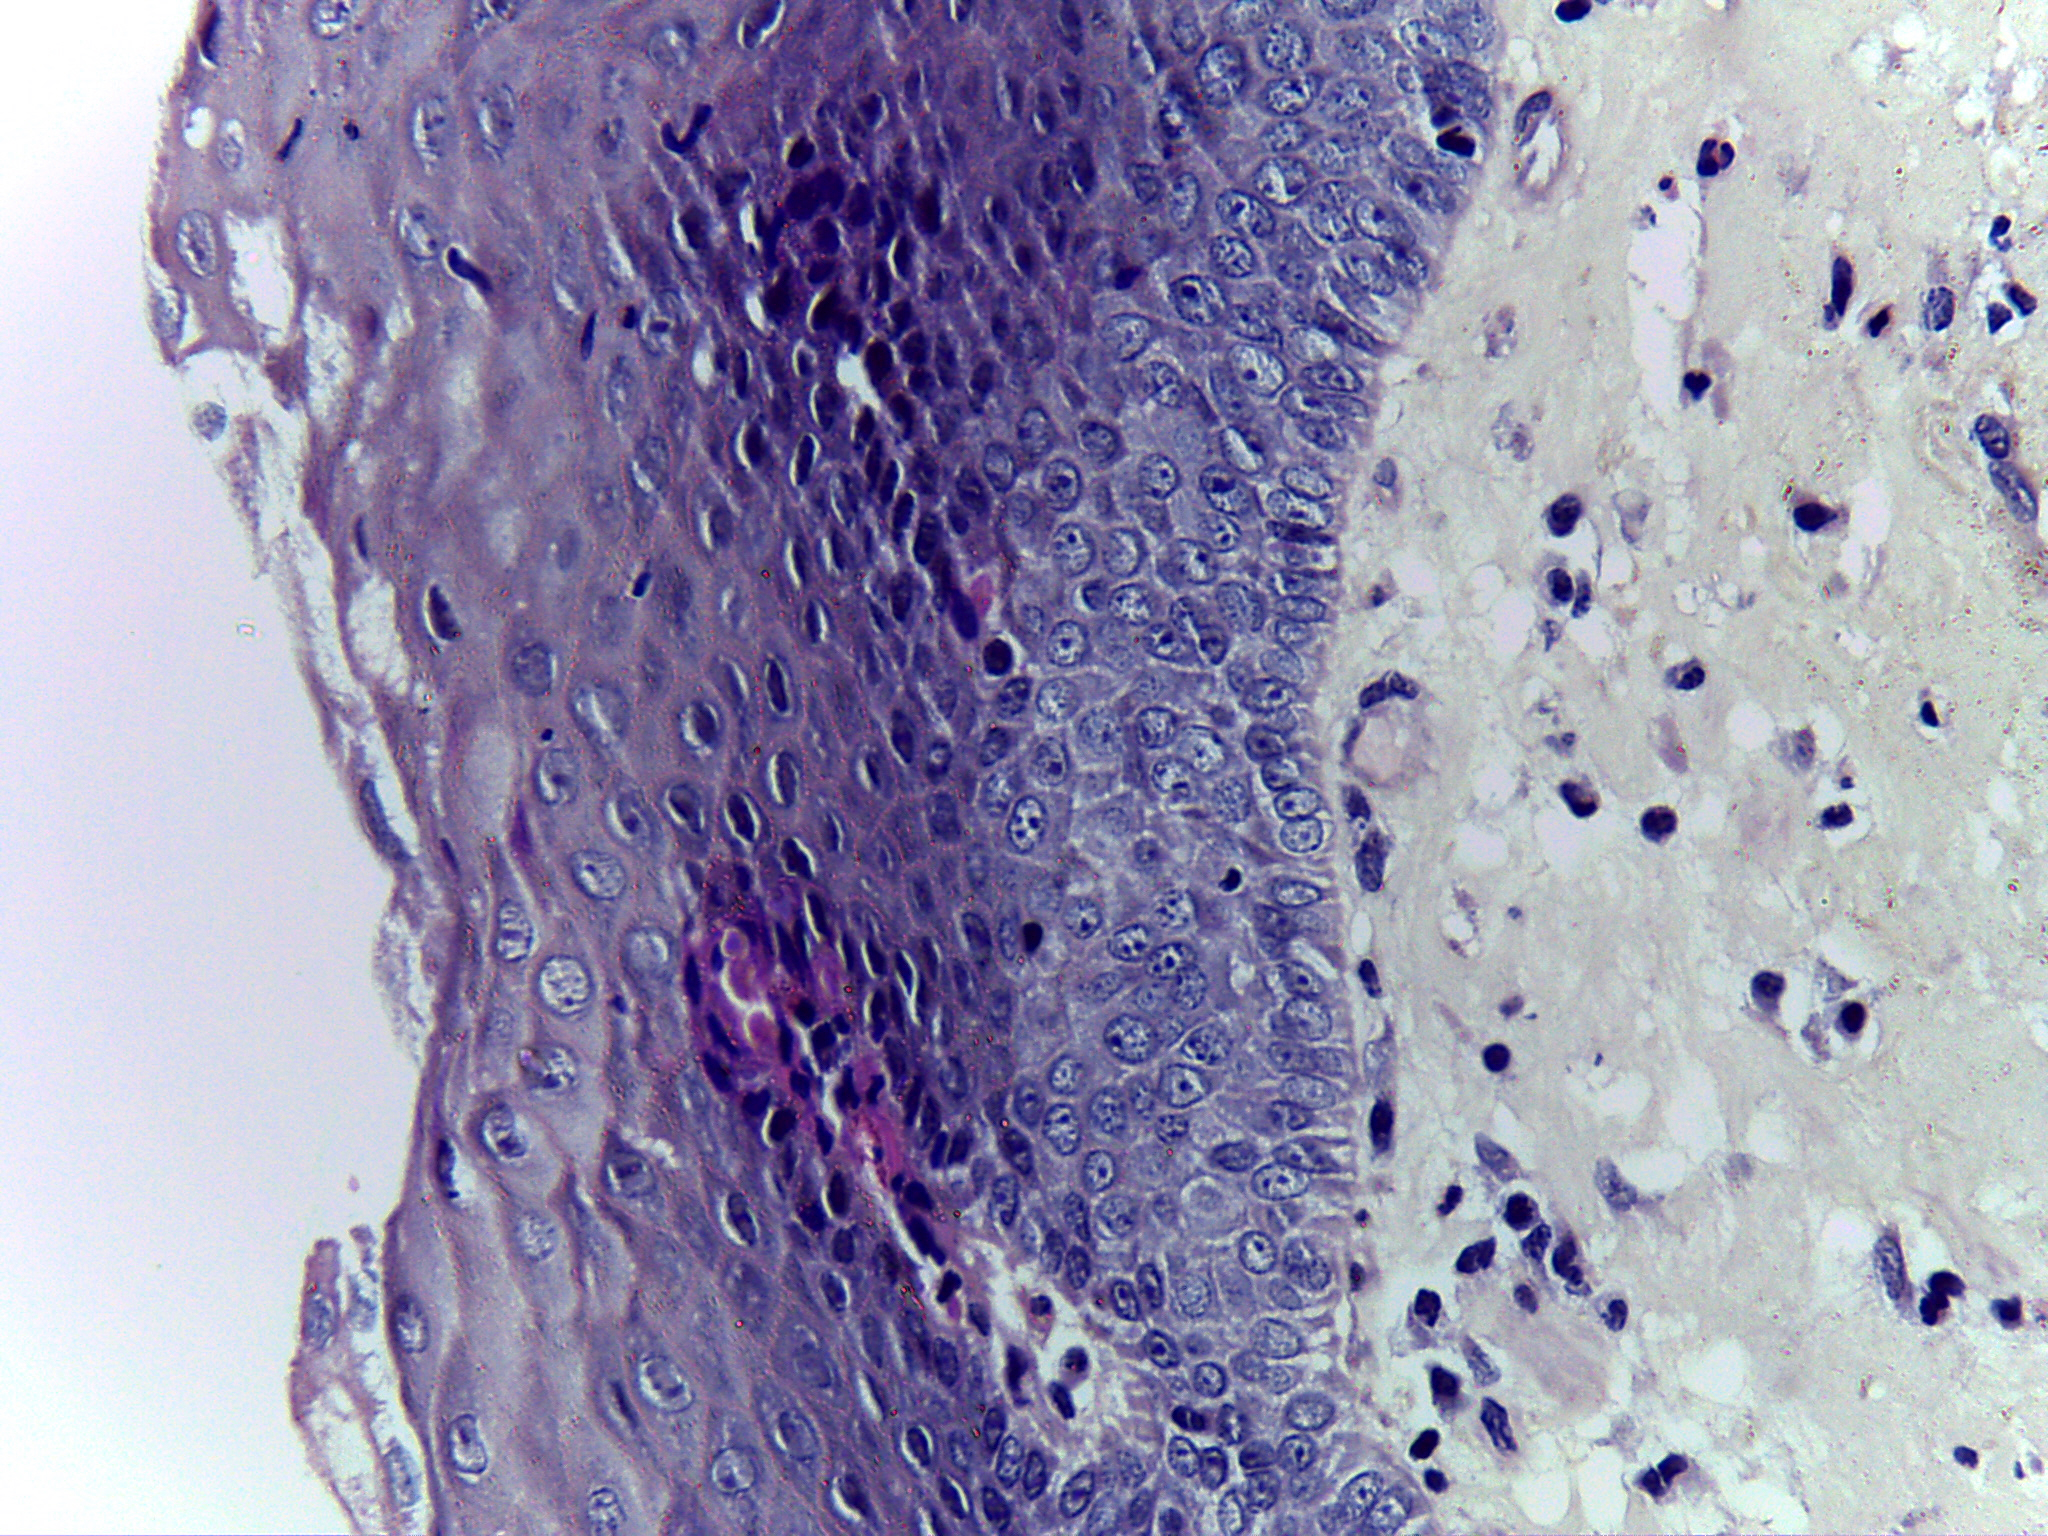
Diagnosis: Normal